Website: bh-photo
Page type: address-validator
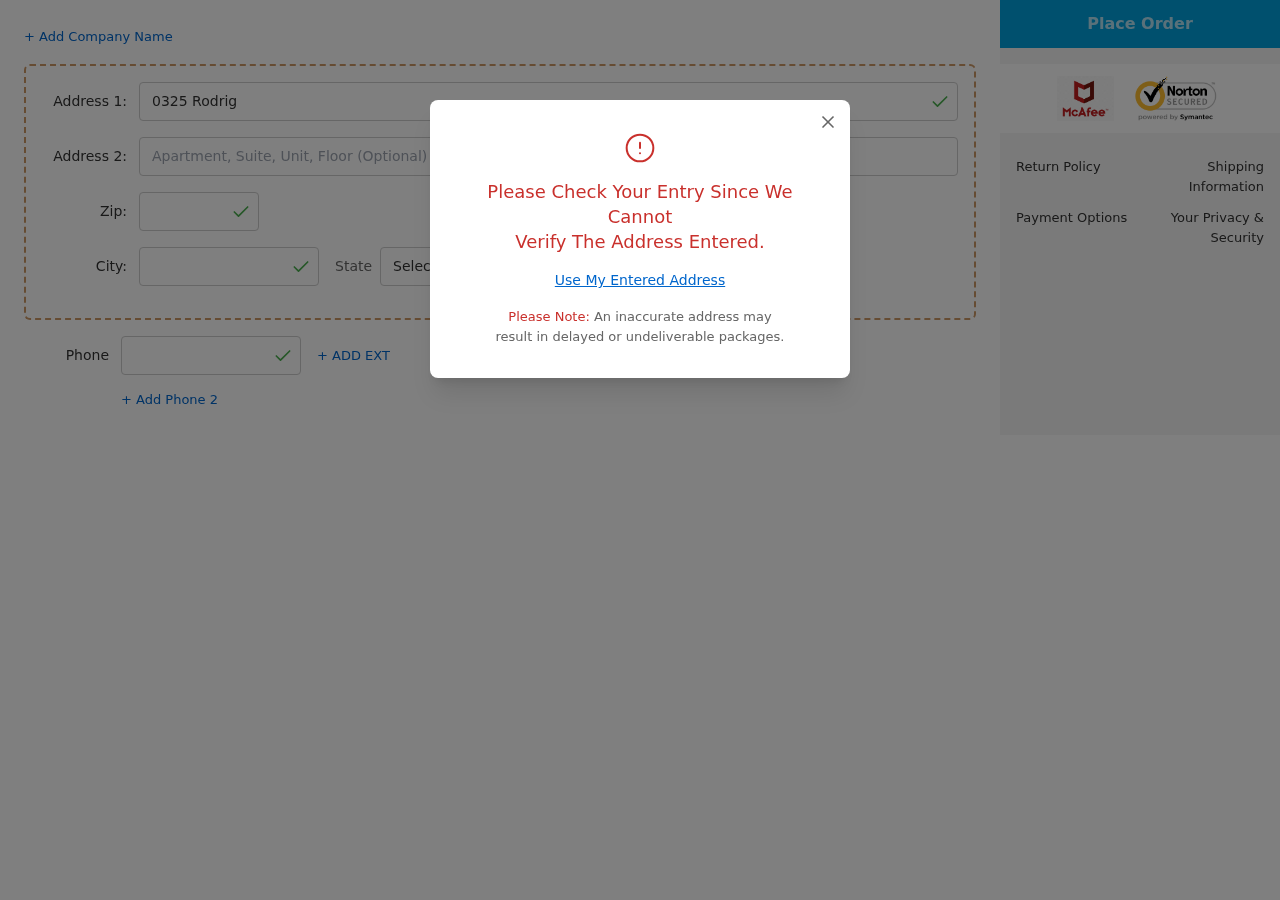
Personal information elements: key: PII_CITY
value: Jennamouth
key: PII_PHONE
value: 9155485003
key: PII_POSTCODE
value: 51715
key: PII_STATE_ABBR
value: PA
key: PII_STREET
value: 0325 Rodriguez Green Apt. 575
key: PII_STREET2
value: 758 Nicole Rest